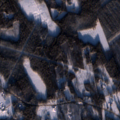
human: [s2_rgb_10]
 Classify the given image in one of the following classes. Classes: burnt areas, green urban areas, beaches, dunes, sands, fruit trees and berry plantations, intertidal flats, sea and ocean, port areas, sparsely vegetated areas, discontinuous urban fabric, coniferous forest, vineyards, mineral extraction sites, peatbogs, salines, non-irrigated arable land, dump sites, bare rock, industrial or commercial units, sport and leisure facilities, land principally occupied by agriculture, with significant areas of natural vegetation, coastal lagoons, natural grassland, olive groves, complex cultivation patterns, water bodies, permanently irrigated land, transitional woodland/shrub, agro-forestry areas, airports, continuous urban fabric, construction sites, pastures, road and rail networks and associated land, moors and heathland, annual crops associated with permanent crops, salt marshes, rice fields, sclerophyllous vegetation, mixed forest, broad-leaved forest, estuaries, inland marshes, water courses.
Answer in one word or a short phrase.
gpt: coniferous forest, mixed forest, transitional woodland/shrub